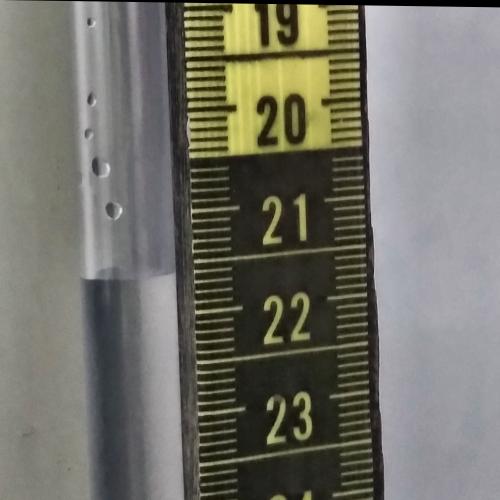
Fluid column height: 21.6 cm